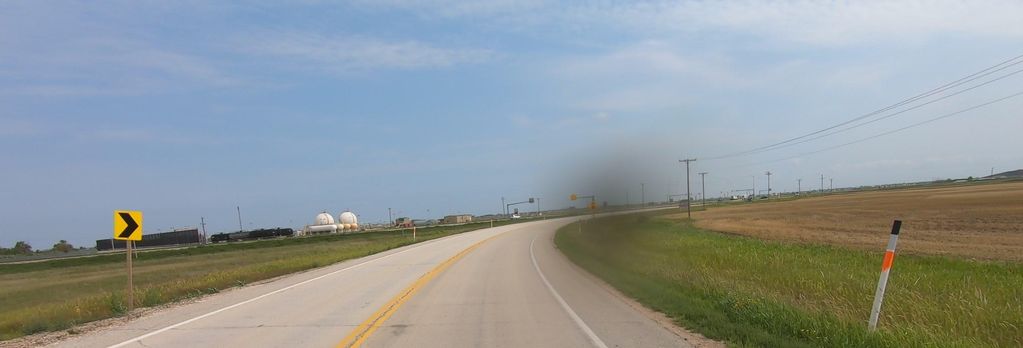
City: winnipeg